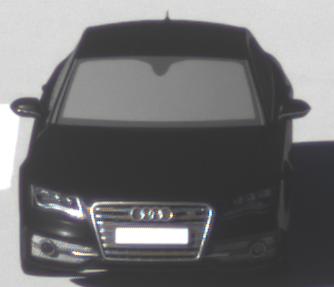
Make: Audi
Model: S7 Sportback cod
Detailed model: S7 (4G) Sportback
Model produced from: 2012/06
Model produced until: 2014/05
Doors: 5
Color: black
Road condition: dry road
Daytime: morning or afternoon
Contrast: high contrast